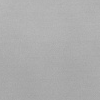
Atmospheric dust classification: dusty